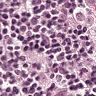
Metastatic tissue present: yes